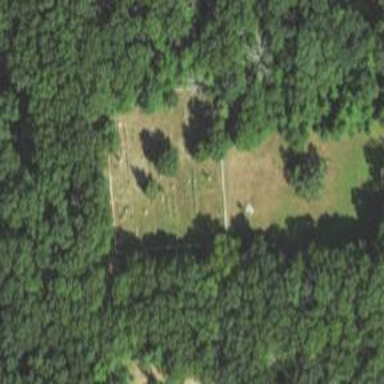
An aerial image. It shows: Private cemetery with the landuse designated as cemetery.